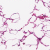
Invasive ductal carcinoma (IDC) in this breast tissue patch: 0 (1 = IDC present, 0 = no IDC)